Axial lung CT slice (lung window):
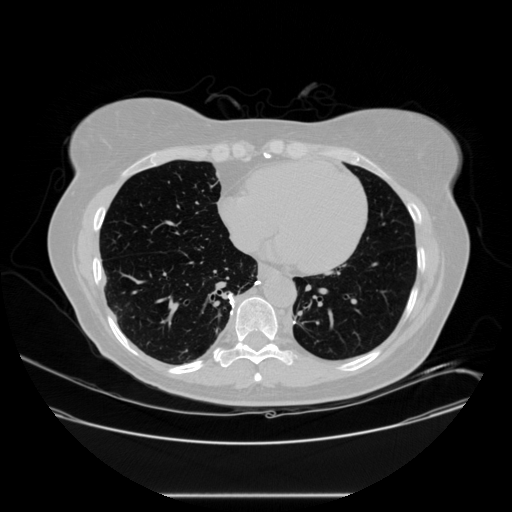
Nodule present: no